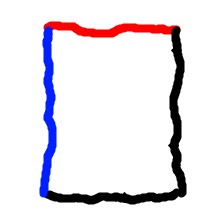
Shape: rectangle